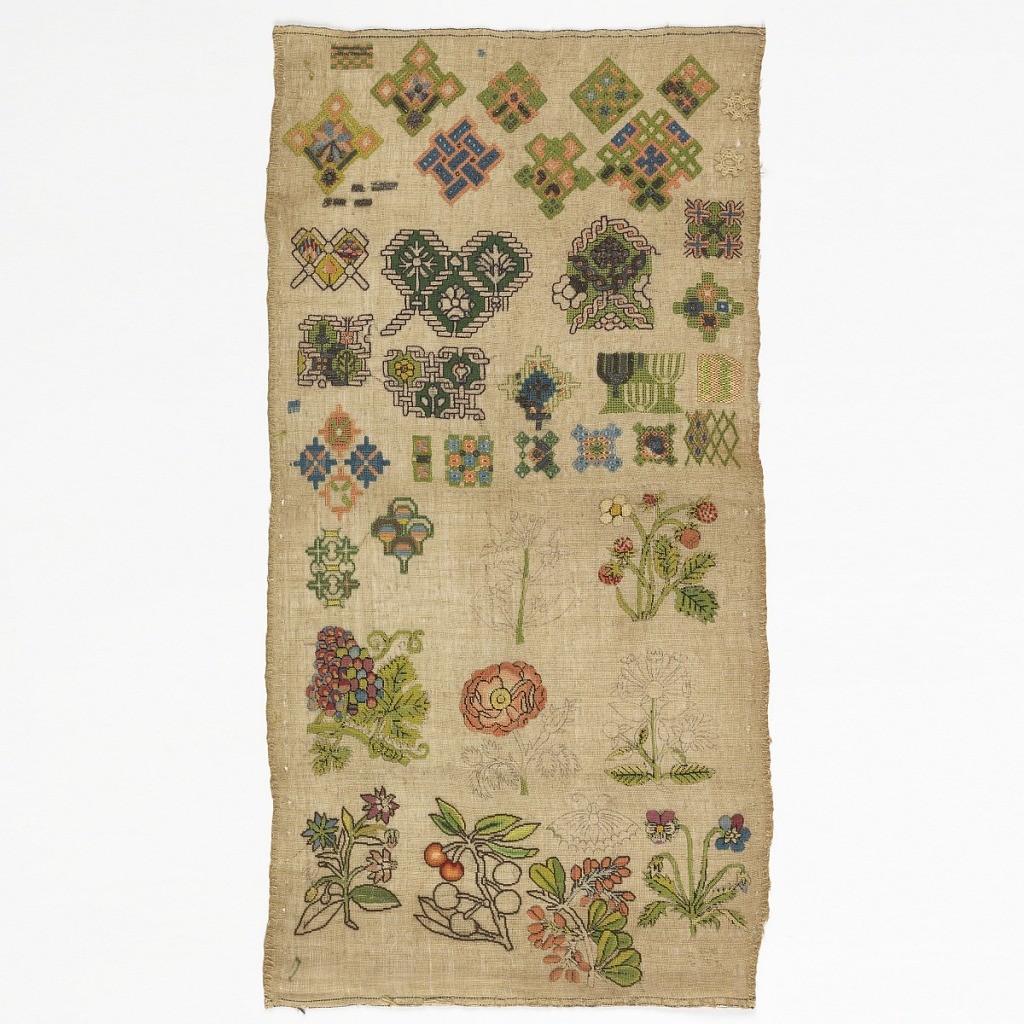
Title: Sampler
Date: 1600–1650
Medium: silk, linen and metal-wrapped silk embroidery, linen foundation Technique: tent, back, rococo, roumanian, half-cross, long-armed cross, eyelet, satin, stem, chain, running, plaited braid and looping stitches on plain weave
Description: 'Random Spot' sampler of geometric figures and isolated floral forms.
Selvage at top and bottom of piece.
The unfinished floral motifs at the bottom reveal the outline drawn onto the foundation fabric.